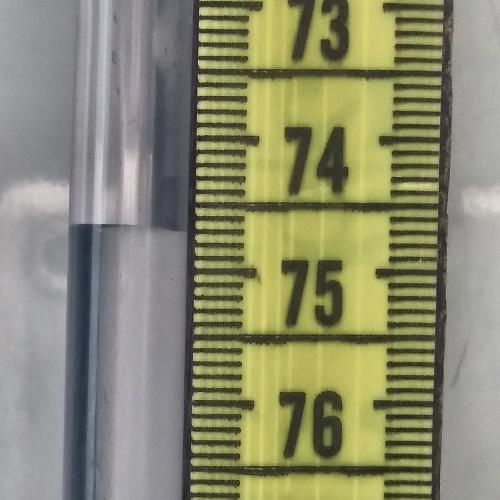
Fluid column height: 74.7 cm